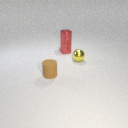
small red metal cylinder below small red metal cylinder